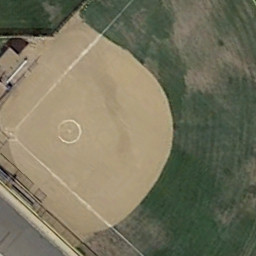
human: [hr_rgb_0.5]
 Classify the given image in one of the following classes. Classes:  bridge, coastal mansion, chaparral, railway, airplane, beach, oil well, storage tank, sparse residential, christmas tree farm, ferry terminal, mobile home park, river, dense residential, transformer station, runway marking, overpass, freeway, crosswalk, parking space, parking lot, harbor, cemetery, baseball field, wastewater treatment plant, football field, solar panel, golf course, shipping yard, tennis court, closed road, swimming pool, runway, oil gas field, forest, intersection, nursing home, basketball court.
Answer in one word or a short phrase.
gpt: baseball field